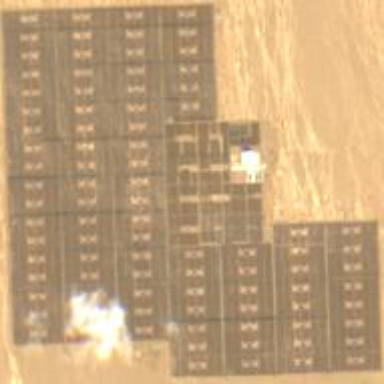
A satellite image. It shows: Solar power plant using photovoltaic technology.